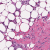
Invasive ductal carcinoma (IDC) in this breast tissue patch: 0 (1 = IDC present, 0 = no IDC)